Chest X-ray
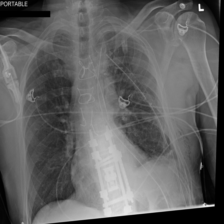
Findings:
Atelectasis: negative
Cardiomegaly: negative
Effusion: negative
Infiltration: negative
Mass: negative
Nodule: negative
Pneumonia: negative
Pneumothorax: positive
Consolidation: negative
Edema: negative
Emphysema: positive
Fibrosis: negative
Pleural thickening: negative
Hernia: negative